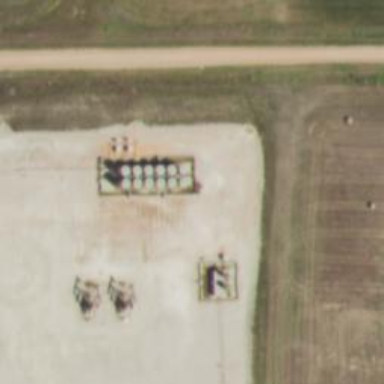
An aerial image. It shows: Storage tank with man-made structure.